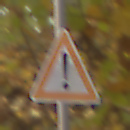
Verkehrszeichen: Gefahrenstelle
Umgebung: Outdoor, Nature
Tageszeit: MorningAfternoon
Wetter: Overcast
Licht: Natural
Jahreszeit: Autumn
Kontrast: LowContrast